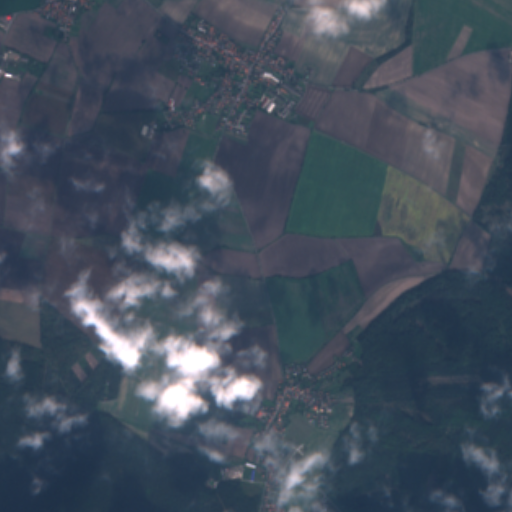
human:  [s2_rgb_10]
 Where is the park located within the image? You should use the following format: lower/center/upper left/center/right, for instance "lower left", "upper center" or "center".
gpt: The park is located in the upper center of the image.
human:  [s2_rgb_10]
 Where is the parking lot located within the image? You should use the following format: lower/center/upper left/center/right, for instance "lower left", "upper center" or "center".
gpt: The parking lot is located in the lower center of the image.
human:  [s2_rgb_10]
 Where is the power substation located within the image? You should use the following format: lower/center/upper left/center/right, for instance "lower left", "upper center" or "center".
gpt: The power substation is located in the upper center of the image.
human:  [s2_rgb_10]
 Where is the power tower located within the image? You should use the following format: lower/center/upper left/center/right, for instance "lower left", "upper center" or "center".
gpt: The power tower is located in the upper left of the image.
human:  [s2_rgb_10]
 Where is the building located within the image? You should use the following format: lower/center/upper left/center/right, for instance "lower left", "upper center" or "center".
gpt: There is no building in the image.